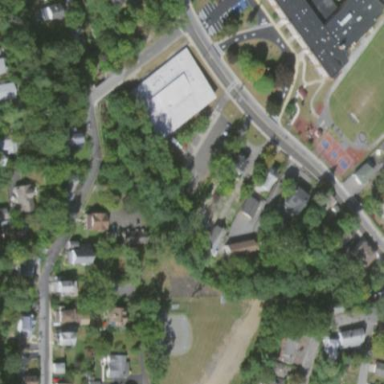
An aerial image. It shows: School.